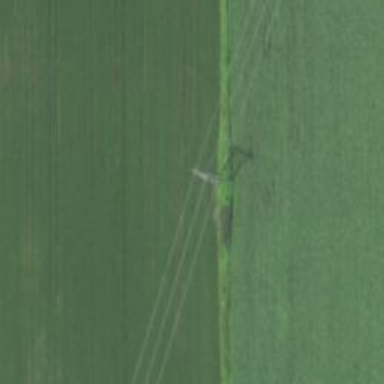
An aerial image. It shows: H-frame power tower with distinctive design.